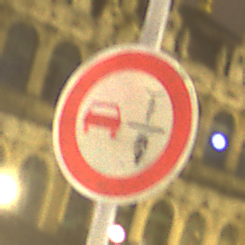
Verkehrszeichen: VerbotUeberholenEinspurigeFahrzeuge
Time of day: Night
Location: Outdoor (Urban)
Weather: Overcast
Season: NotSpecified
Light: Artificial